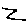
Label: zigzag